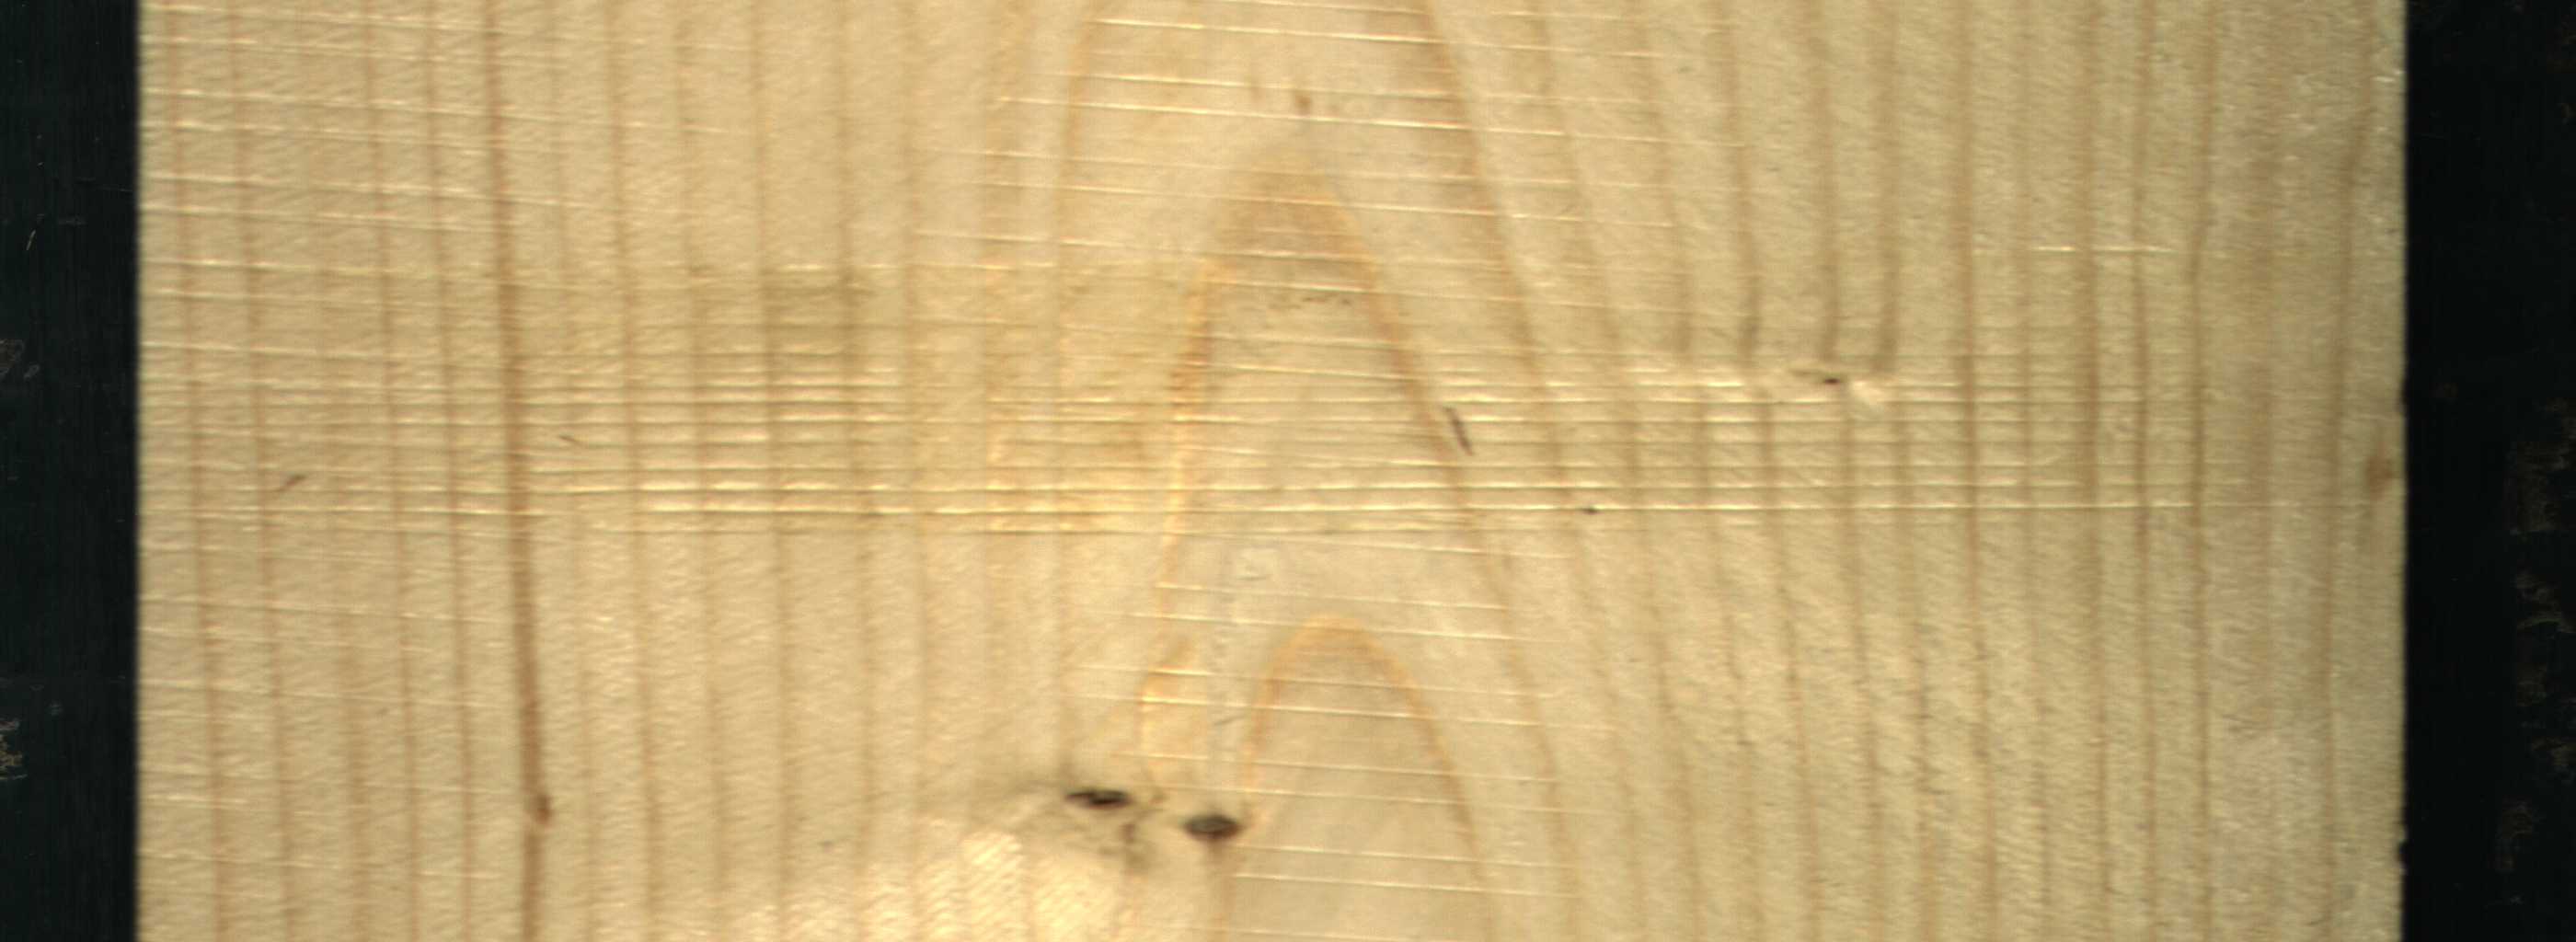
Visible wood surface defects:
Dead_Knot
Live_Knot